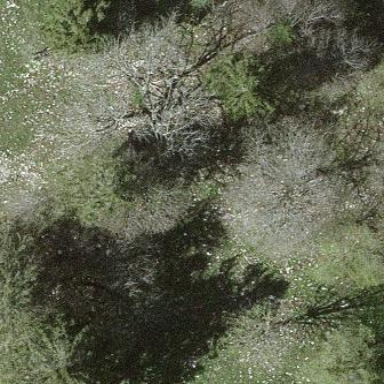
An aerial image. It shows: Forest area.